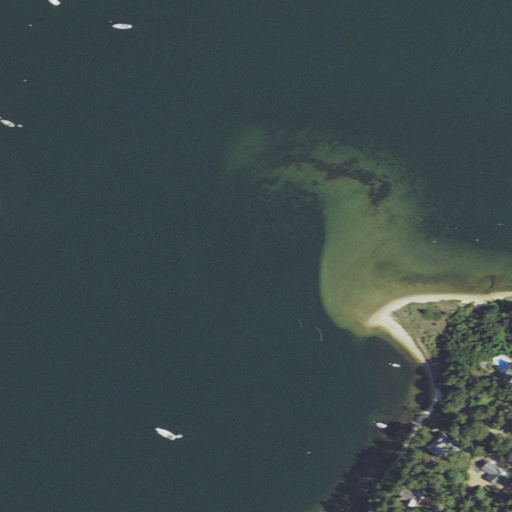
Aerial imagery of island in Massachusetts named Robbins Rock containing open water, evergreen forest, mixed forest, low intensity development, herbaceous wetlands, and open development